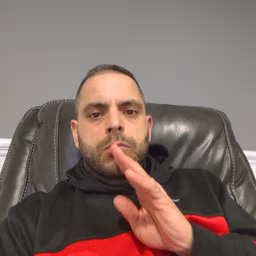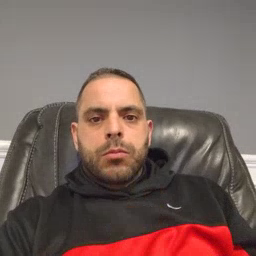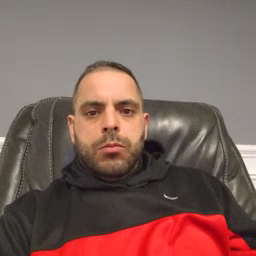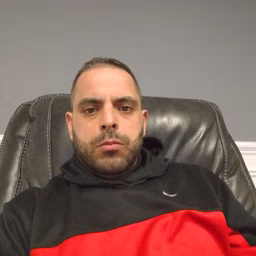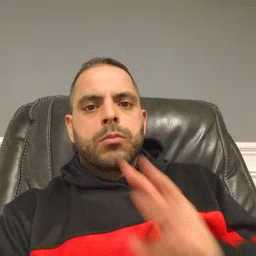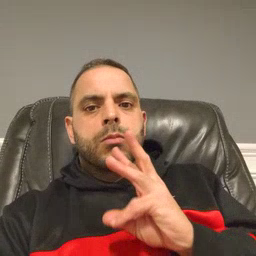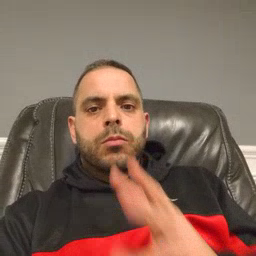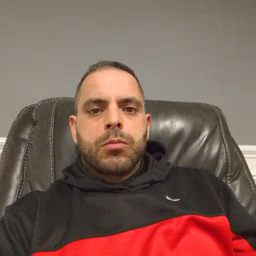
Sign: water